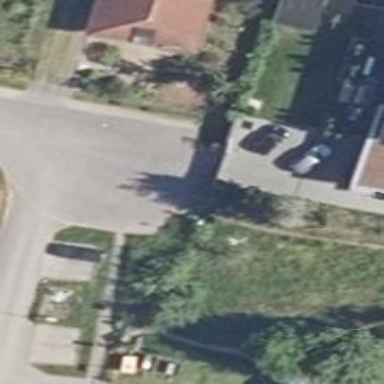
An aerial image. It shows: Footway along the road.